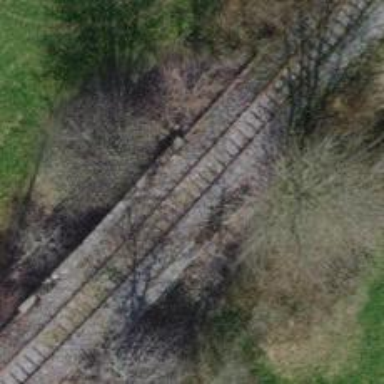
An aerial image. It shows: Disused railway bridge with one track.